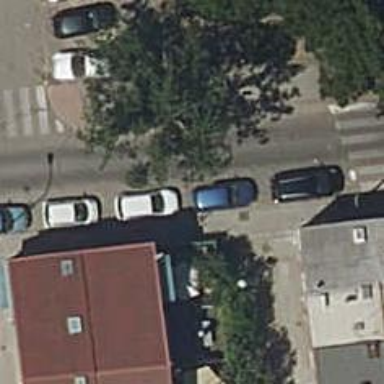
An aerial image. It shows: Living street.